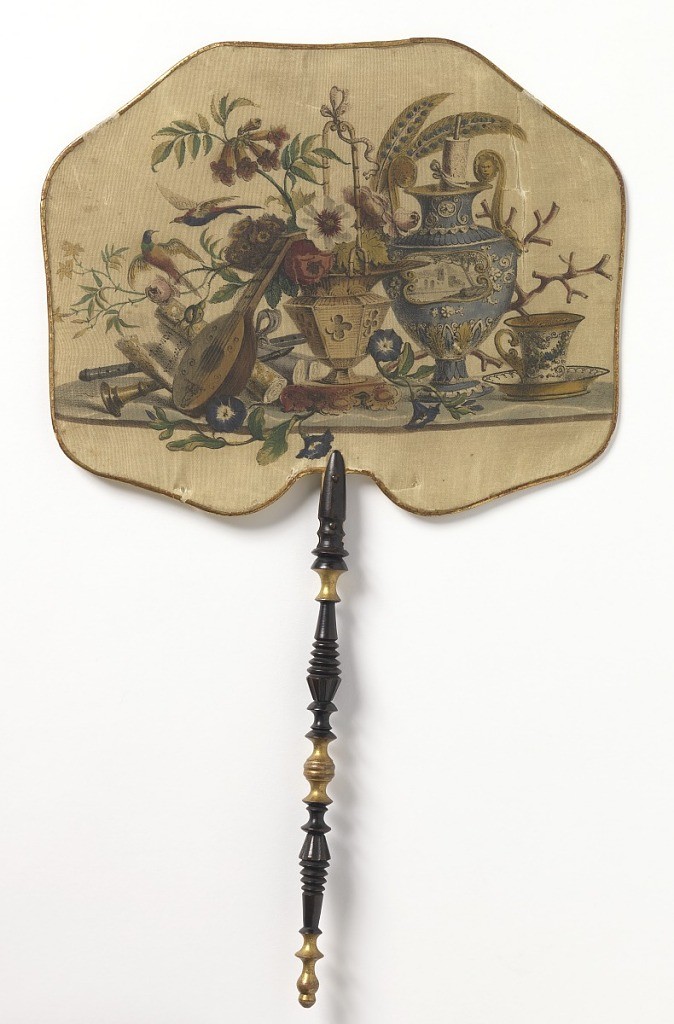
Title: Handscreen
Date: early 19th century
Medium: Printed silk leaf, turned and gilded wood handle
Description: Handscreen with wide octogonal silk leaf leaf printed with a still life of pottery, birds and instruments in the late 18th century style. Turned and gilded wood handle.